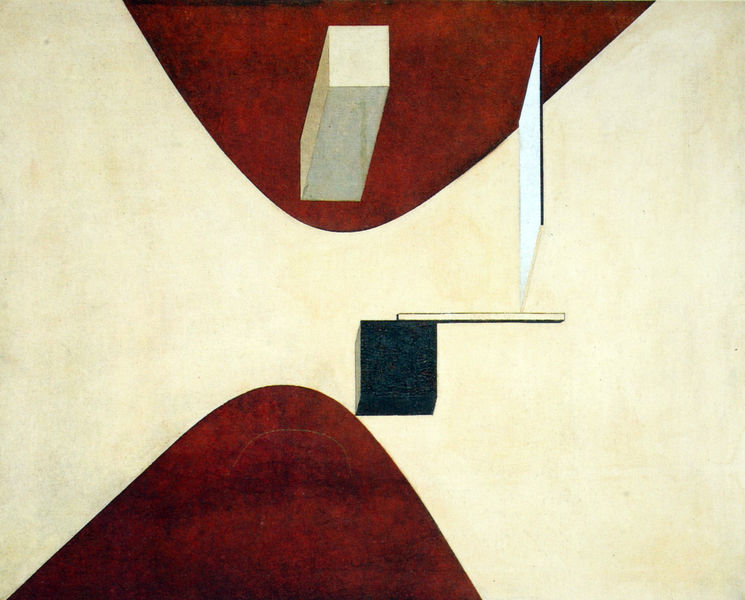
Titel: PROUN 23 N. 6
Künstler: El Lissitskij
Standort: London
Institution: Sammlung Mr. & Mrs. Eric Estorick
Schlagwörter: berg, blau, körper, weiß, ocker, braun, grau, raum, schwarz, säule, rot, beige, sockel, bild, spiegel, hügel, blatt, tal, rund, turm, bogen, perspektive, abstrakt, creme, fläche, formen, steg, aufrecht, dunkelrot, tiefe, abstraktion, oben, rechtecke, zettel, eckig, rechteck, linie, linear, denkmal, form, scheibe, würfel, geometrisch, quader, stapel, rundung, geometrie, quadrat, konstruktivismus, bauen, auf, akrobatik, kubus, gleichgewicht, räumlich, meerenge, klotz, stehle, suprematismus, stapeln